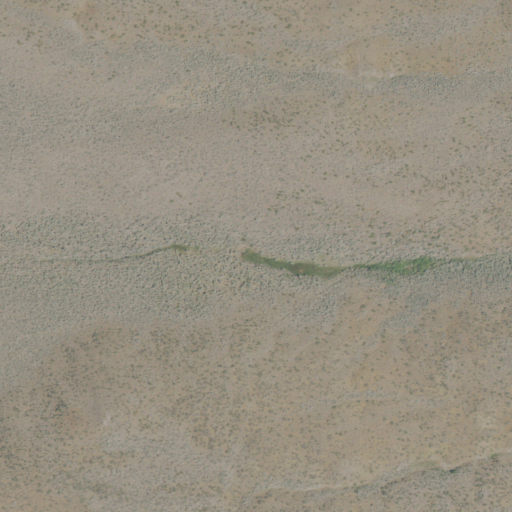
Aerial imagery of valley in Oregon named Denio Basin containing only shrub